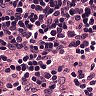
Metastatic tissue present: no